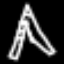
Label: The Eiffel Tower